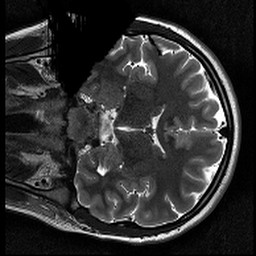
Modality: T2w
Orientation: coronal